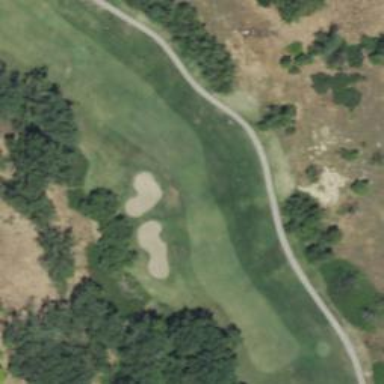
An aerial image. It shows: View of golf hole.